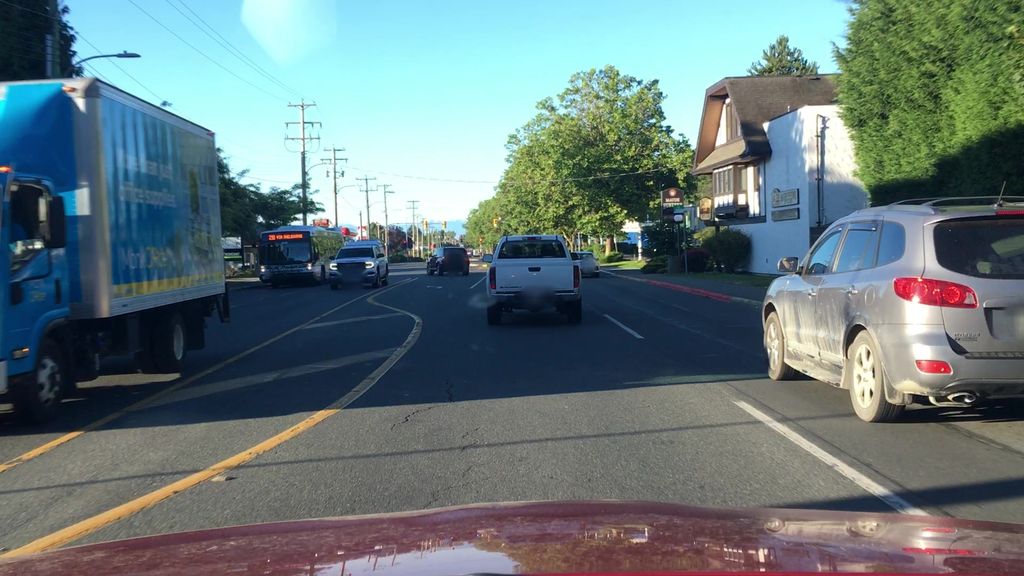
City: victoria